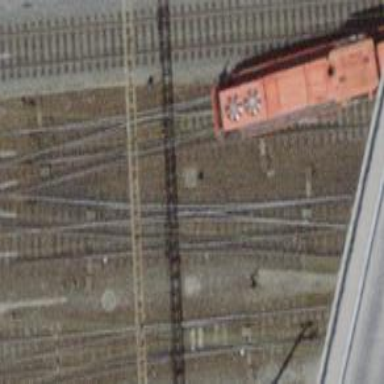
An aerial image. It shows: Railway crossing.